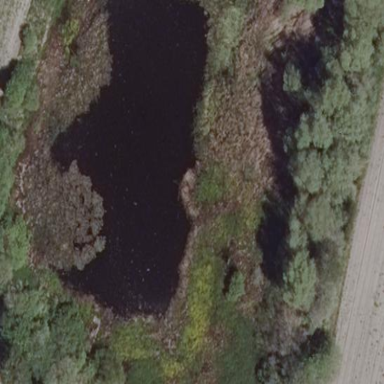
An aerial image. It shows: Serene pond surrounded by nature.